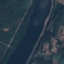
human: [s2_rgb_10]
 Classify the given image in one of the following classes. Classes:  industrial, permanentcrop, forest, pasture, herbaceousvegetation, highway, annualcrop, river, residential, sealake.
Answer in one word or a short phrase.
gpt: River